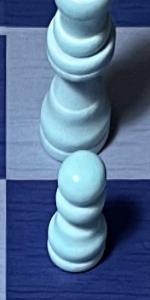
Label: Pawn_White